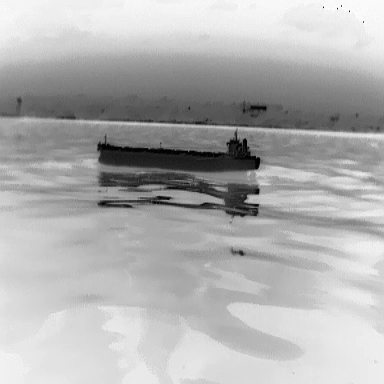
There is a liner in the infrared image.